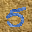
Label: 5